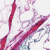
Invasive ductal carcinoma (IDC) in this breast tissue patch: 0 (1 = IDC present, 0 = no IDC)